Interaction volume radius: 10 \u00c5
Interaction volume height: 25 \u00c5
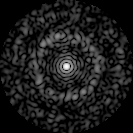
Disorder parameter: 0.8293